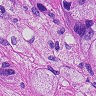
Metastatic tissue present: yes